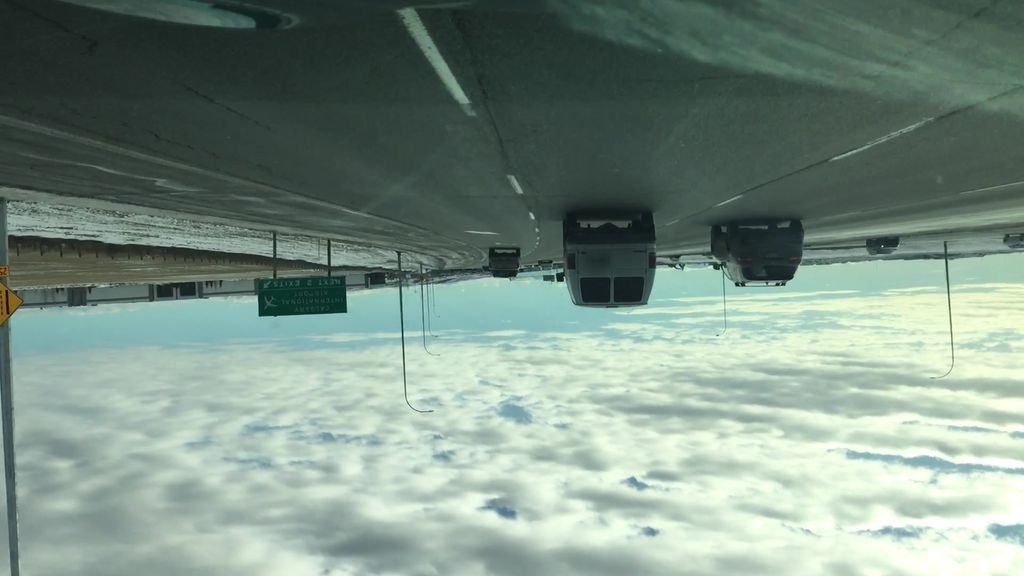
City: calgary